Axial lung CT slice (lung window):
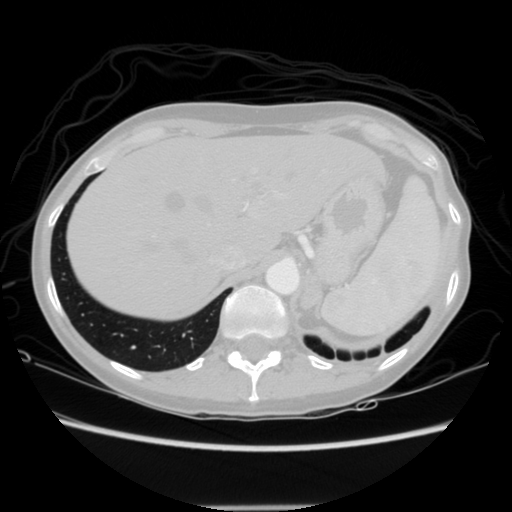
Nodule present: no